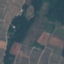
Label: PermanentCrop